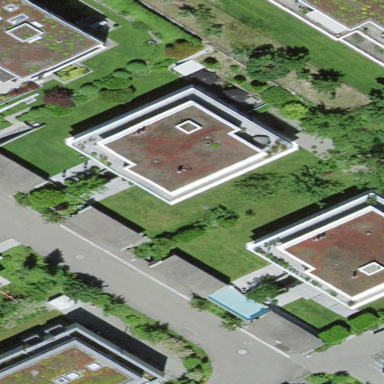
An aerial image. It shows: View of roof of building.